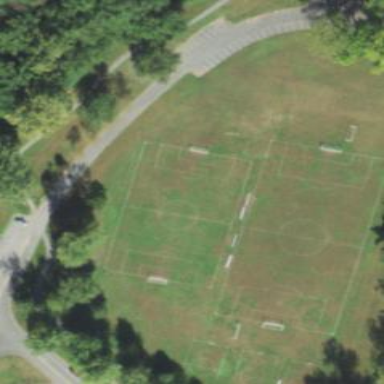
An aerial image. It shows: Soccer pitch for outdoor sports and leisure activities.